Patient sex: F
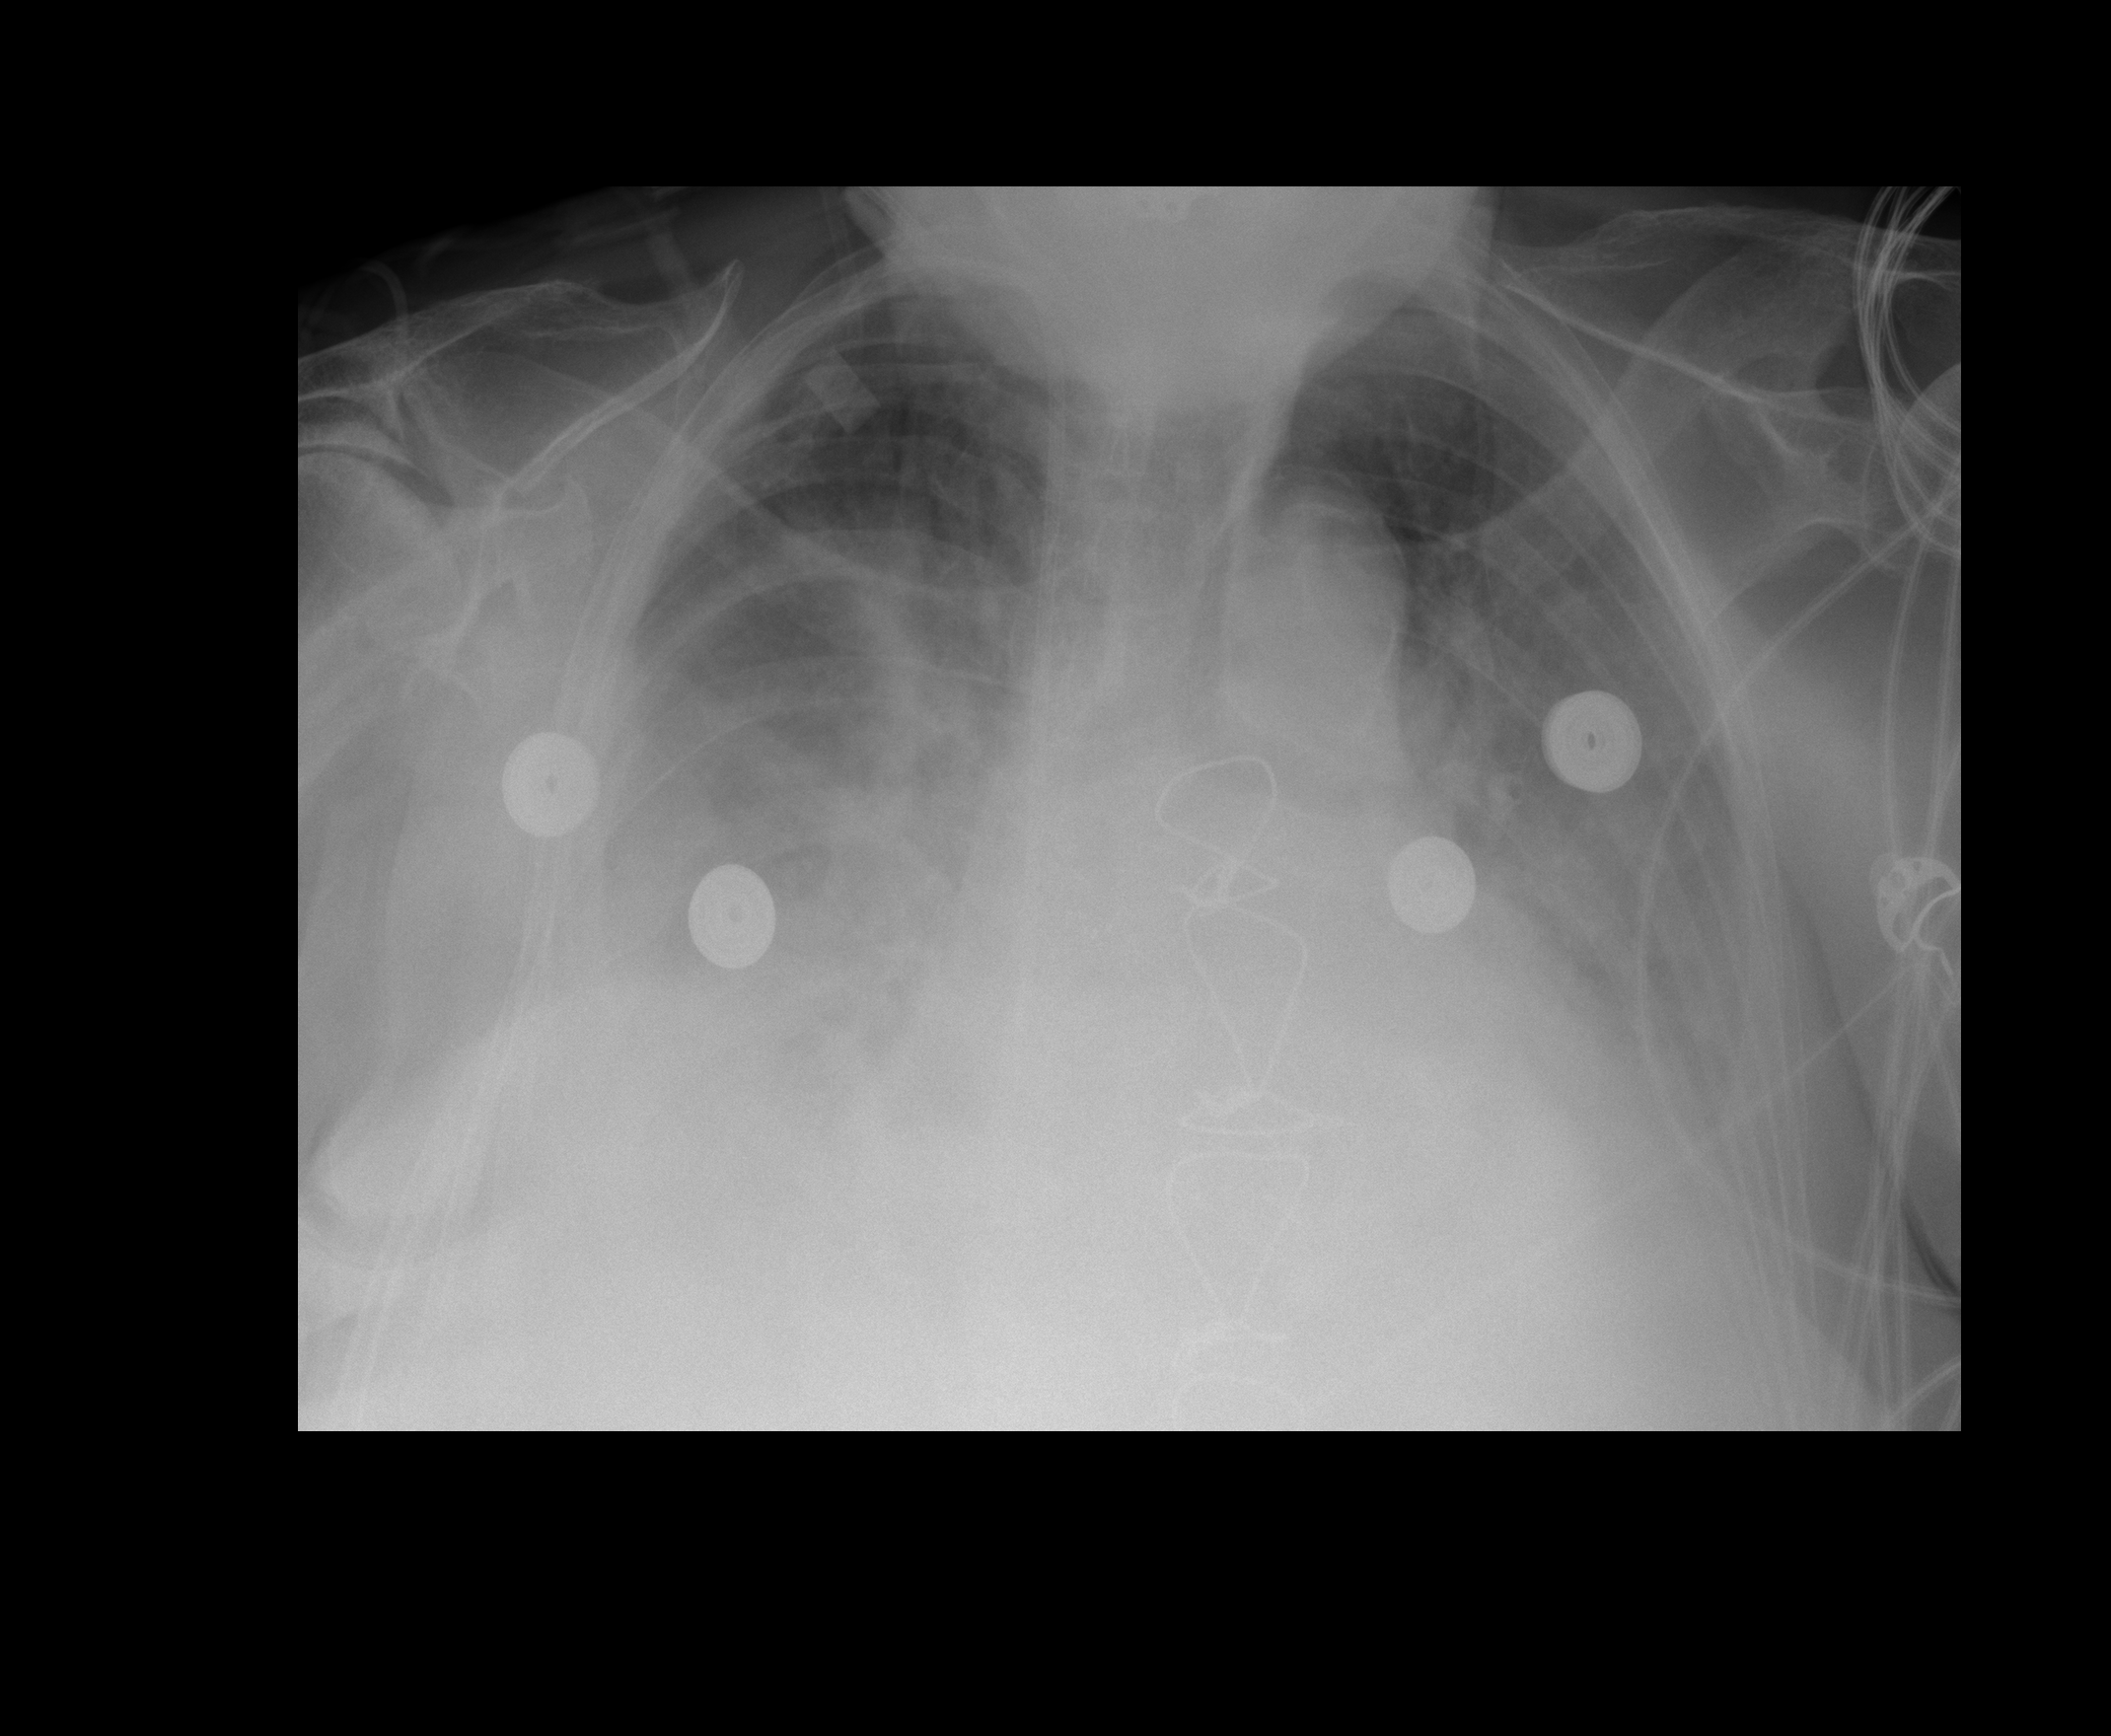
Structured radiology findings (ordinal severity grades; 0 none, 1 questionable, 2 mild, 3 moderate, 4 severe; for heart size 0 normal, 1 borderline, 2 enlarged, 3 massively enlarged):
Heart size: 2
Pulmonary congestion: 2
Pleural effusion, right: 3
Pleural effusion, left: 3
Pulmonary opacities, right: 1
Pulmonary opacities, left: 1
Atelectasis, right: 3
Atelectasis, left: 3